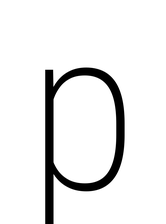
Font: Roboto_Condensed_ExtraLight